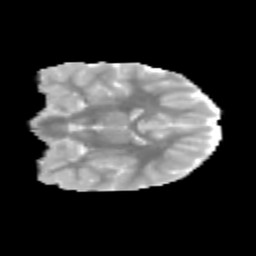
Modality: MD
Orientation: coronal
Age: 9
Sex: female
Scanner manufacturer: siemens
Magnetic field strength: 3 T
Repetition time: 3.8 s
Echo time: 0.07 s